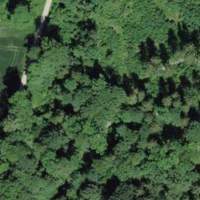
EUNIS habitat code: 44
Species observed at this site:
Lapsana communis